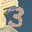
Label: 3